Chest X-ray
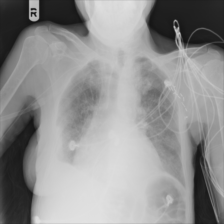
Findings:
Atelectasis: negative
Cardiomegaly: negative
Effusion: positive
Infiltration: negative
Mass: negative
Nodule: negative
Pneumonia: negative
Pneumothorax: negative
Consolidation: negative
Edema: negative
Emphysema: negative
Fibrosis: negative
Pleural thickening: negative
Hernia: negative